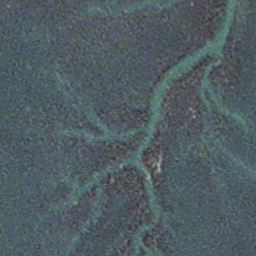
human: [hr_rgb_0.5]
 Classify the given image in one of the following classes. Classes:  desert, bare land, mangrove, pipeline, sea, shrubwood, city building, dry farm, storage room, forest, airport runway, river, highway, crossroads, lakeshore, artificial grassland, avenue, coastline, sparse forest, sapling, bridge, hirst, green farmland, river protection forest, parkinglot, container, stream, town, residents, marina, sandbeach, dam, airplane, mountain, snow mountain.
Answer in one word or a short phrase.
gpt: stream